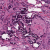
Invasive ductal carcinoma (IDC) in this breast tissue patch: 1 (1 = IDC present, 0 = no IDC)